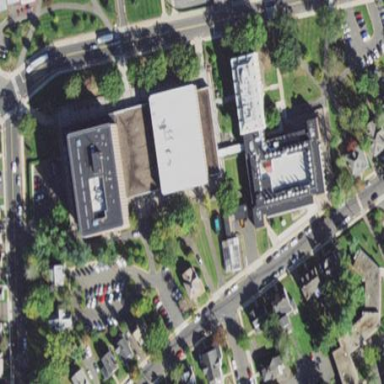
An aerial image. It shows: Library building.